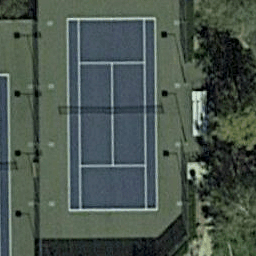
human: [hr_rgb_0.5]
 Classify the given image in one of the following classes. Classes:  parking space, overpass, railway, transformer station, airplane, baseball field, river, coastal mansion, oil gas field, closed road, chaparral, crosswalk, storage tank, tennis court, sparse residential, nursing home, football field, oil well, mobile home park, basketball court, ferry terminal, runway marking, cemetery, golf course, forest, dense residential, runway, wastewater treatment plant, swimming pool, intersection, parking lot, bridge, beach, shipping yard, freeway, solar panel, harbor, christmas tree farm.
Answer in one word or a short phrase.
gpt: tennis court